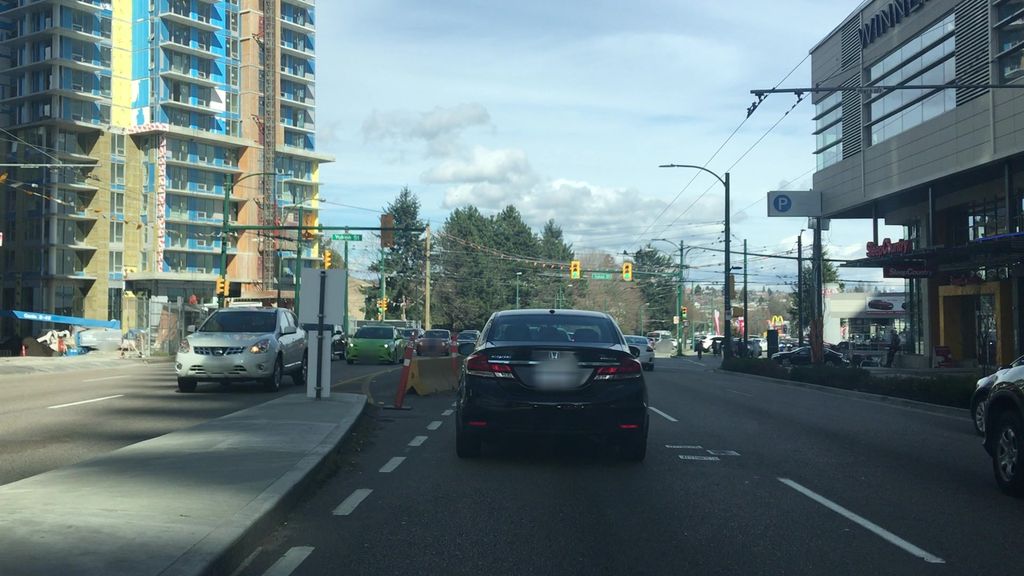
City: vancouver